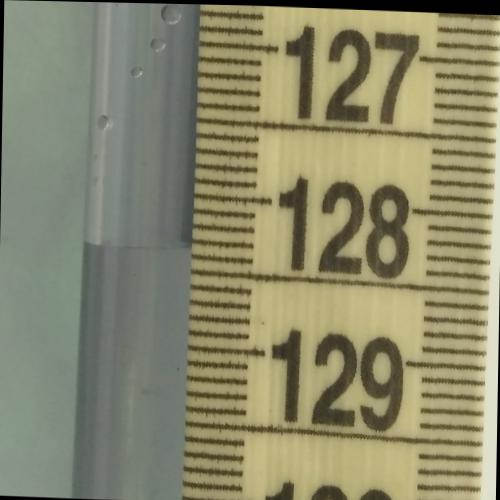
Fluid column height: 128.4 cm